Echo time (TE): 2.3 ms
Repetition time (TR): 4.6 ms
Flip angle: 90 degrees
Bandwidth: 620 Hz
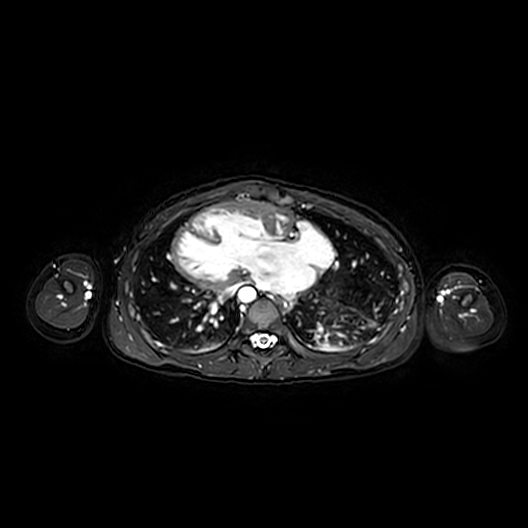
Patient age (years): 6
Disease severity: severe
Diagnoses: BilateralSVC|CommonAtrium|DORV|Glenn|Heterotaxy|LeftCentralIVC|VSD
Cardiac structures present: LV (left ventricle), RV (right ventricle), LA (left atrium), AO (aorta), PA (pulmonary artery), SVC (superior vena cava), IVC (inferior vena cava)
Structures absent: RA (right atrium)